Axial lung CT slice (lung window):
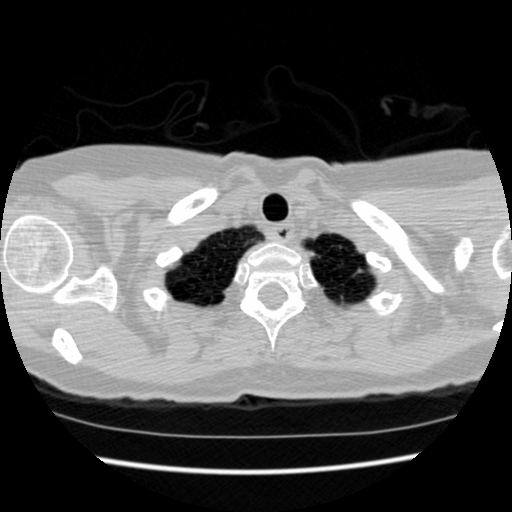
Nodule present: no